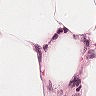
Metastatic tissue present: no